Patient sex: F
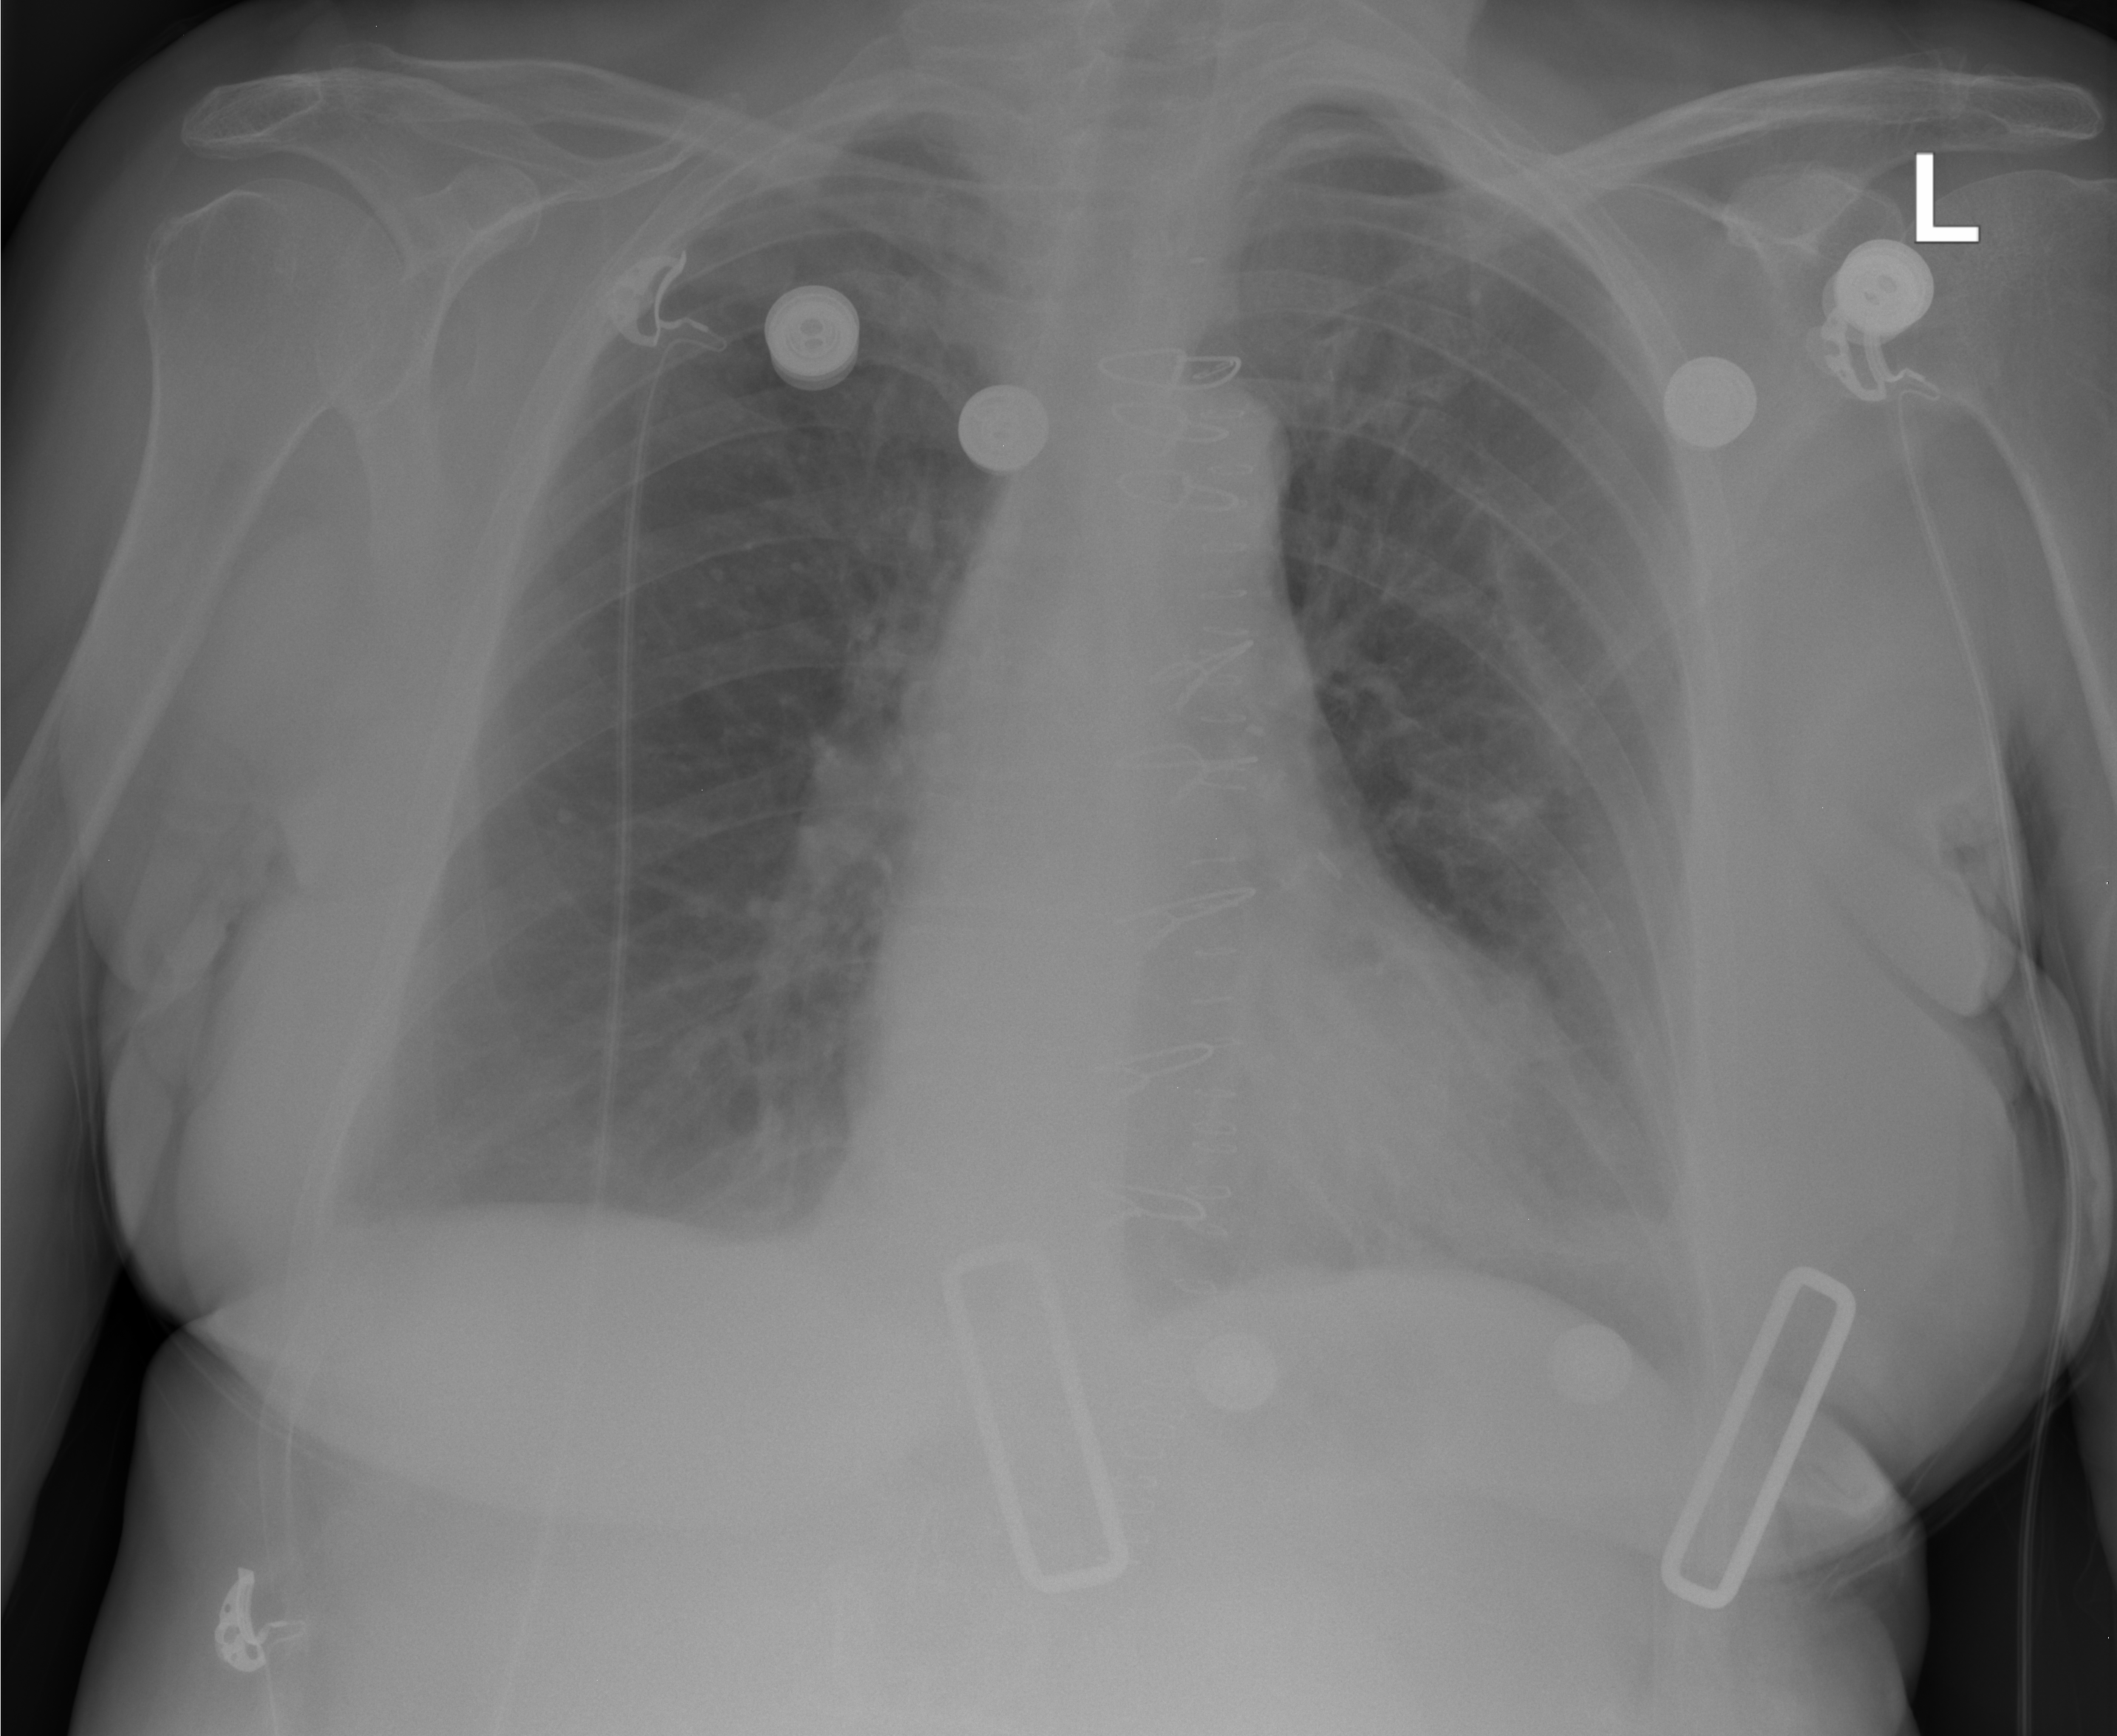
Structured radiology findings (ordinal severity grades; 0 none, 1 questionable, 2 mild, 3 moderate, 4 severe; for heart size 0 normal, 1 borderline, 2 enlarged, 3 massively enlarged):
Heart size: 0
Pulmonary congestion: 0
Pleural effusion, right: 0
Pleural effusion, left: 0
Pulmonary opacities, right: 0
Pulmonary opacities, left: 0
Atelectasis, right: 0
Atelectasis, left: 2